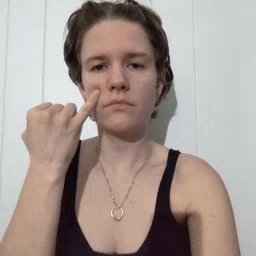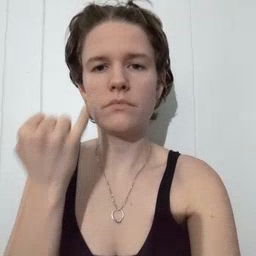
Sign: if